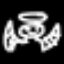
Label: angel